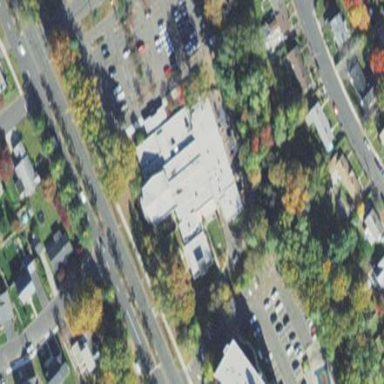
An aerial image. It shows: Building that serves as place of worship.